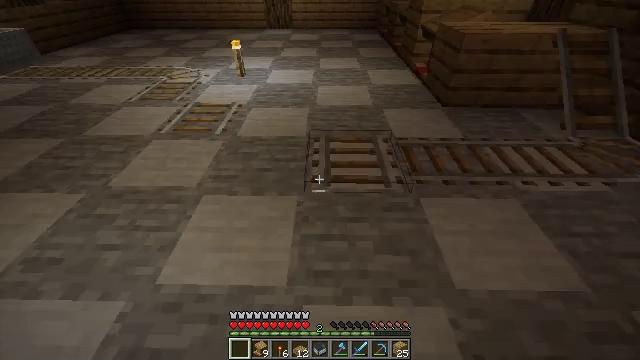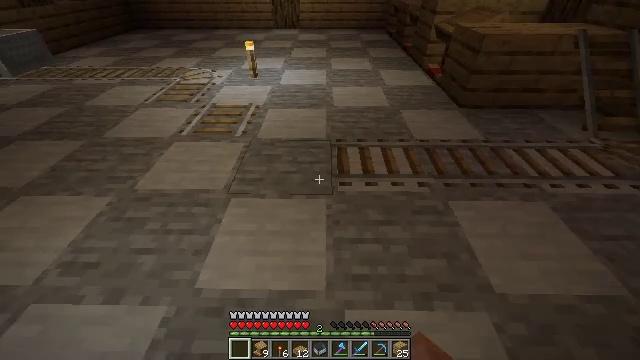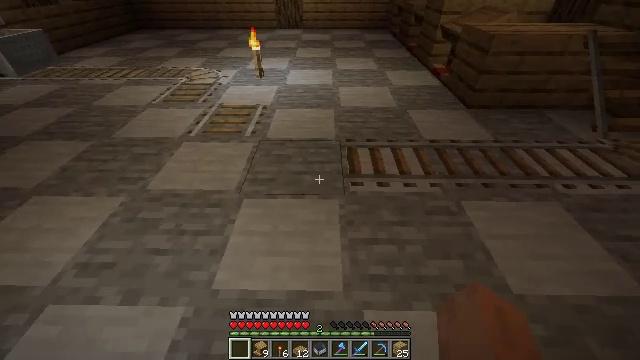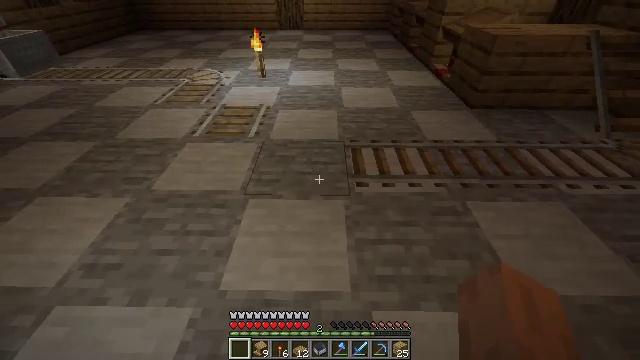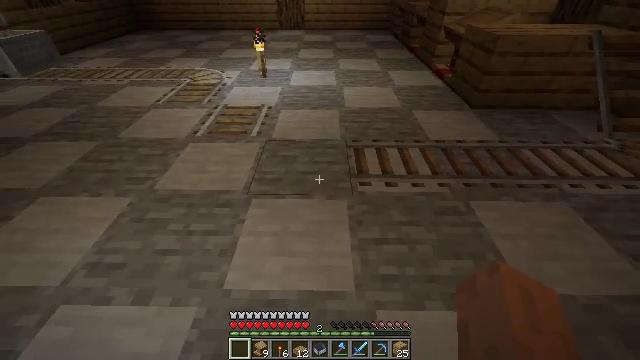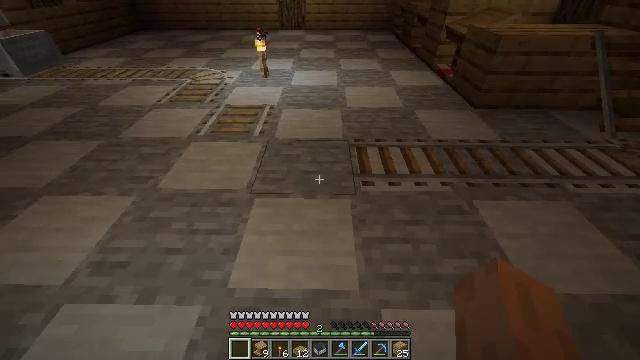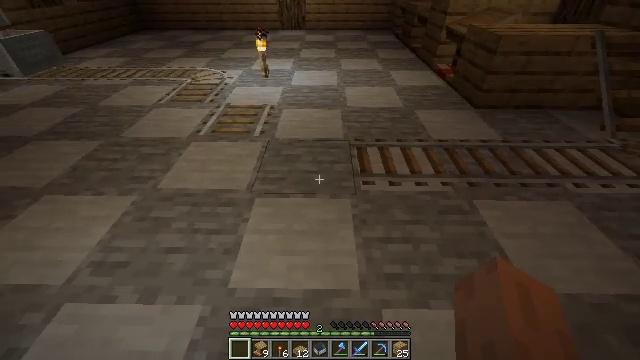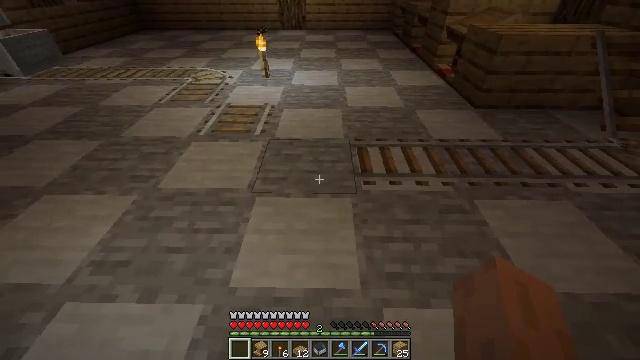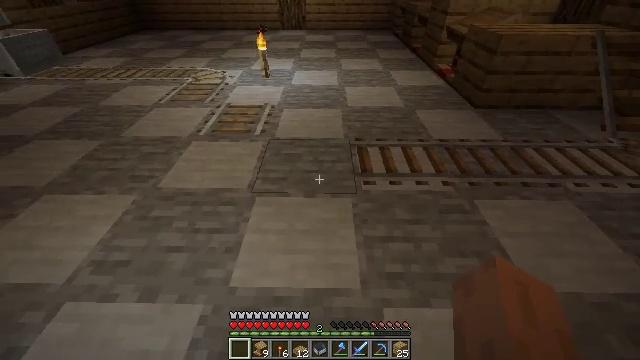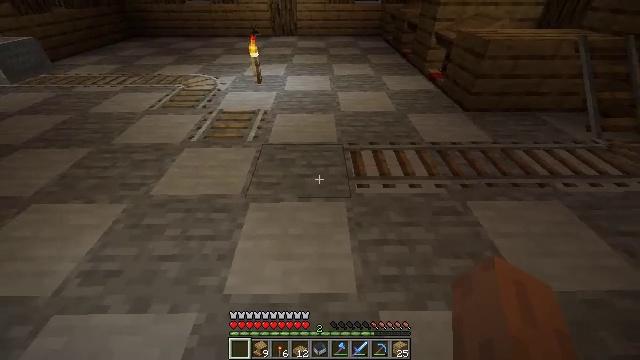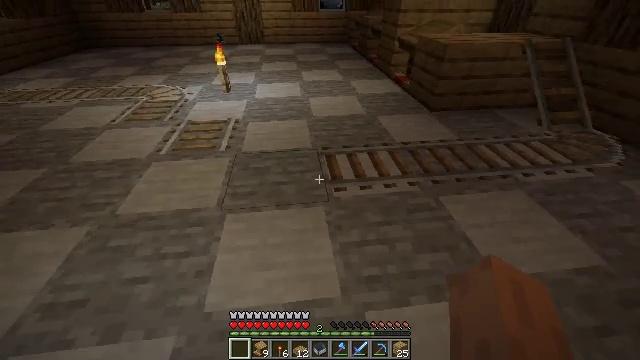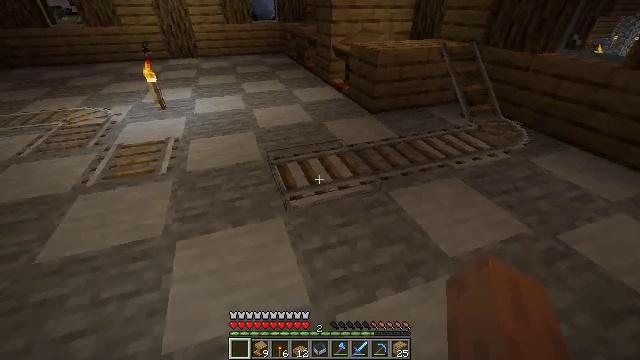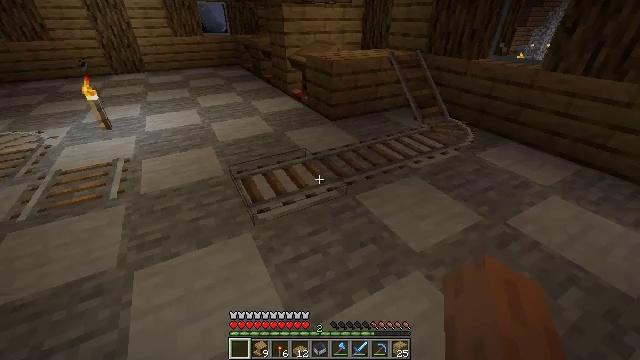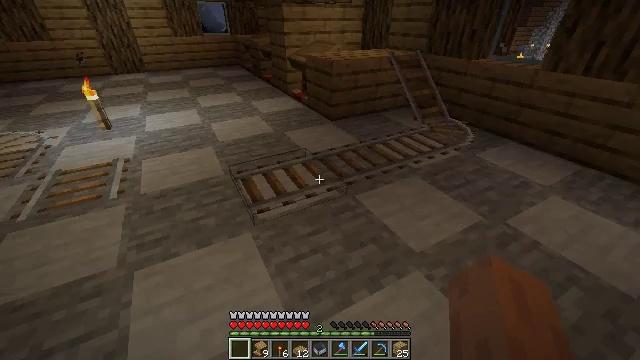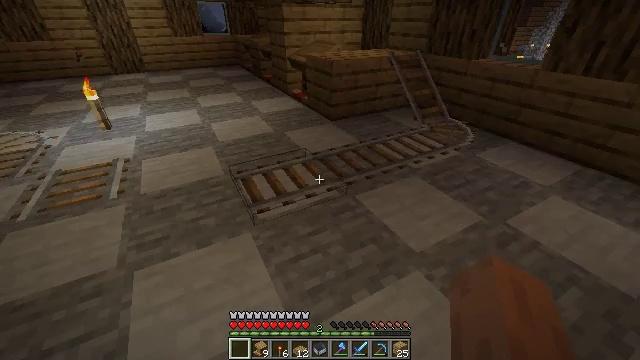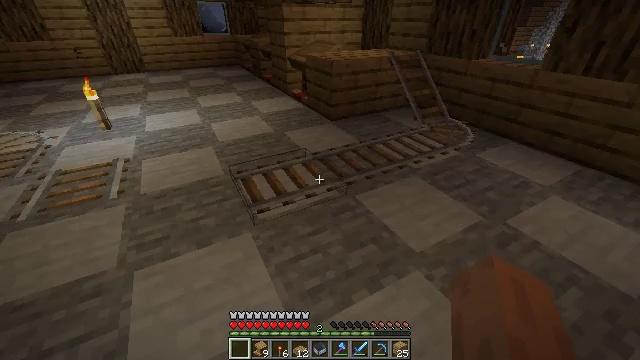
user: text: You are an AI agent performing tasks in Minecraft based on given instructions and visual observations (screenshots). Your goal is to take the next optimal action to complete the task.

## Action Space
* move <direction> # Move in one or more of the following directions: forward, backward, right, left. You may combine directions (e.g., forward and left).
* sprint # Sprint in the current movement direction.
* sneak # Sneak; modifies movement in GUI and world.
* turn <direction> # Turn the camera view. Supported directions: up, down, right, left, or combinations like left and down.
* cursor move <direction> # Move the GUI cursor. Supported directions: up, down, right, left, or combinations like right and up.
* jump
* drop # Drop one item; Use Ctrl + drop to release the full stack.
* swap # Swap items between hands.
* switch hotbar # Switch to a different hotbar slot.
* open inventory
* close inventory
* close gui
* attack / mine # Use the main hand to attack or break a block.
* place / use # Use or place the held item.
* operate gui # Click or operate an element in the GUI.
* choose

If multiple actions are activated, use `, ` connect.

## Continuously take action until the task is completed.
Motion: motion action
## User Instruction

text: Pick up the rail by attacking it.
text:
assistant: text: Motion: move left
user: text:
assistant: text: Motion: no_op
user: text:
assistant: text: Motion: no_op
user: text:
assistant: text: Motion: no_op
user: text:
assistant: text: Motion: use / place
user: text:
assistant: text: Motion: use / place
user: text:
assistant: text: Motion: use / place
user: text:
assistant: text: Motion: no_op
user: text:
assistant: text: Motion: turn right and up
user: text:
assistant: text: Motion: turn right and up
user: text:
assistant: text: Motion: turn right and up
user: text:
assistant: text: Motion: turn right and up
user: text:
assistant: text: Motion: no_op
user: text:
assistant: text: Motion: no_op
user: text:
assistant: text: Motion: no_op
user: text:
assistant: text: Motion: move forward
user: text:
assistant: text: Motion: move forward, turn left
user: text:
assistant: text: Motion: move forward
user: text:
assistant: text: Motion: no_op
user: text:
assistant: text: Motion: no_op
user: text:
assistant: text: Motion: no_op
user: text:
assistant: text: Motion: no_op
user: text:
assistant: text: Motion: no_op
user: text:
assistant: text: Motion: no_op
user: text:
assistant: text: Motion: no_op
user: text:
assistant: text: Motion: no_op
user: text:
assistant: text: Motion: no_op
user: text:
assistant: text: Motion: turn left
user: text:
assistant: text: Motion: no_op
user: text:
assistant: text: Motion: no_op